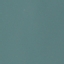
Land use / land cover class: SeaLake